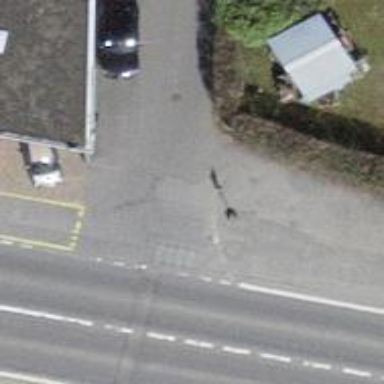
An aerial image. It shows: Asphalt road in residential area with opposite cycleway.